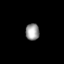
Tissue: lung
Cell type: Epithelial cells
Senescence score: 0.1884
Nuclear area (px): 227
Mean DAPI intensity: 152.956